Question: In some of my text editors, there's a feature that draws vertical lines down the tab stops which makes it a breeze to ensure that braces are matched.

Does VS2010 have such a feature?
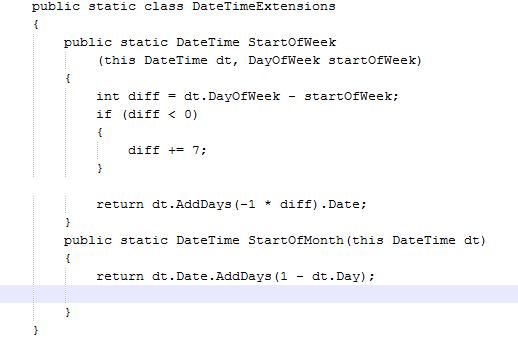
Answer: You can use the <URL> VS2010 extension to get this functionality